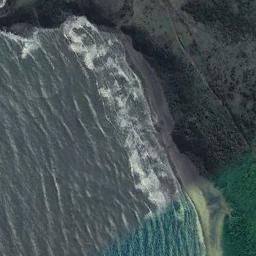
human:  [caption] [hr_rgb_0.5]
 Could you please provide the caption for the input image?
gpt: Huge waves hit the beach with dense green plants .

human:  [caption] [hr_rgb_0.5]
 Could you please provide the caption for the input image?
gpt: The type of beach is rocky coast, And the sand on the beach is brown and some green plants are on the beach .

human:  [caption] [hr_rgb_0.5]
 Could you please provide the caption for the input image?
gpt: Half color half gray sea and grass .

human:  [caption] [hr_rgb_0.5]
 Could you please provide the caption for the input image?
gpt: There were fine waves along the beach .

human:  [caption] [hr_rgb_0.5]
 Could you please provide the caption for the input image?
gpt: The grass is beside the beach .